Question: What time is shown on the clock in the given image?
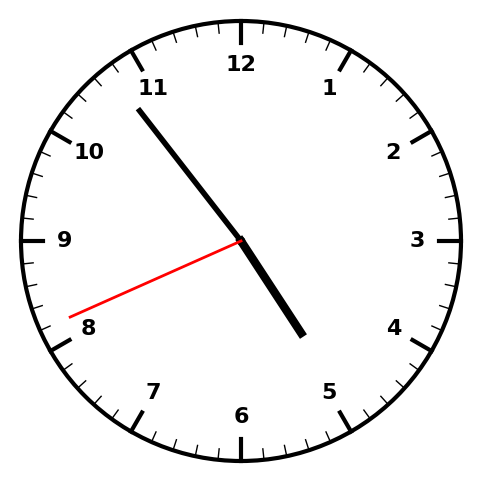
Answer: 04:53:41